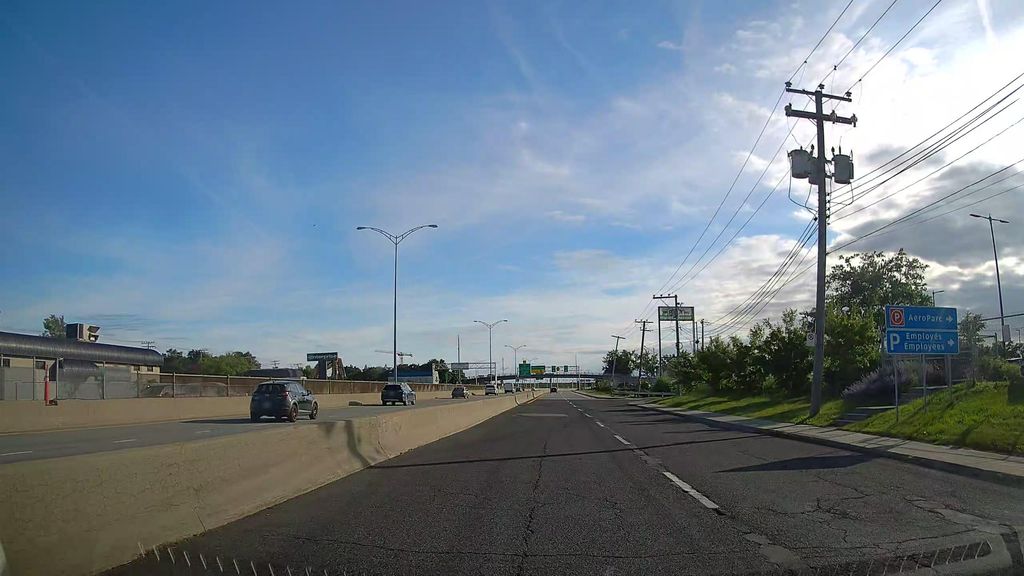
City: montreal